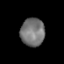
Tissue: prostate
Cell type: Myeloid cells
Senescence score: 0.7503
Nuclear area (px): 660
Mean DAPI intensity: 117.738